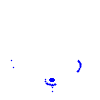
Particle: electron